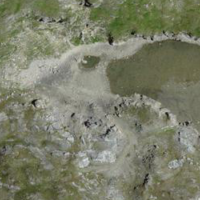
EUNIS habitat code: 31
Species observed at this site:
Leontopodium nivale